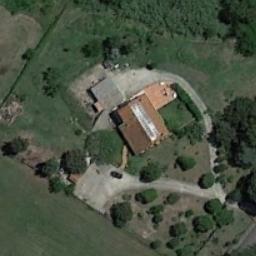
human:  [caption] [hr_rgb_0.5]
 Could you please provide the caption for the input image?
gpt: Many trees are beside the sparse residential .

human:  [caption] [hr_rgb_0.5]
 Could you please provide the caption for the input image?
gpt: The sparse residential is on the grass next to some trees and a twisty road .

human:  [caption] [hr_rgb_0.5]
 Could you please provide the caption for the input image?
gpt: In sparse residential areas there are several houses of different sizes and many green trees surrounded by grass .

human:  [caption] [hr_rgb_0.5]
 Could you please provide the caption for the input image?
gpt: There are blocks of residential areas between the jungles .

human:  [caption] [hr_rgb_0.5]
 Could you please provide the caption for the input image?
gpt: A sparse residential area with some green trees and a brown building .